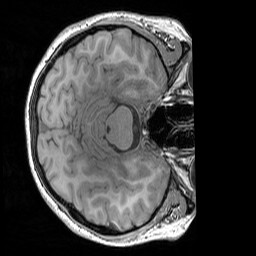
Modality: T1w
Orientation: axial
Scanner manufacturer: siemens
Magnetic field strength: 3 T
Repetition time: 1.83 s
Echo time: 0.00303 s